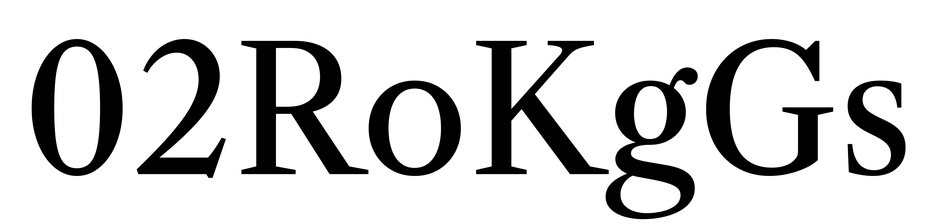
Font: LibreCaslonText_Regular